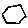
Label: hexagon